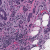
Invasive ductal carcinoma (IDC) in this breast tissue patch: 0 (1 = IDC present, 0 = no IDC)